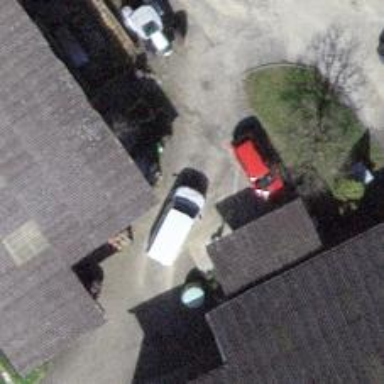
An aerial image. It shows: Pebblestone driveway.